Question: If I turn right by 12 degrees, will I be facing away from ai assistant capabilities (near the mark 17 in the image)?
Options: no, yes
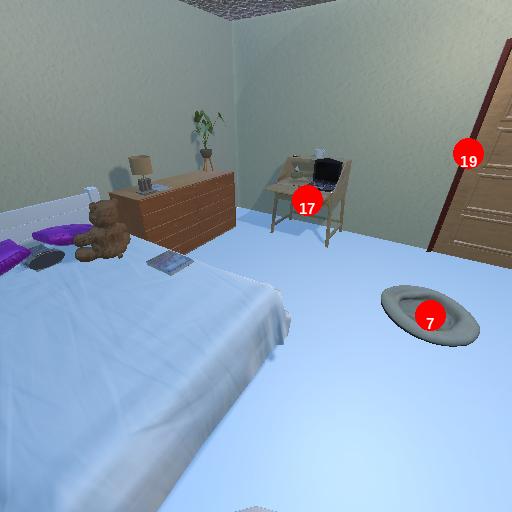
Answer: no